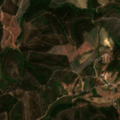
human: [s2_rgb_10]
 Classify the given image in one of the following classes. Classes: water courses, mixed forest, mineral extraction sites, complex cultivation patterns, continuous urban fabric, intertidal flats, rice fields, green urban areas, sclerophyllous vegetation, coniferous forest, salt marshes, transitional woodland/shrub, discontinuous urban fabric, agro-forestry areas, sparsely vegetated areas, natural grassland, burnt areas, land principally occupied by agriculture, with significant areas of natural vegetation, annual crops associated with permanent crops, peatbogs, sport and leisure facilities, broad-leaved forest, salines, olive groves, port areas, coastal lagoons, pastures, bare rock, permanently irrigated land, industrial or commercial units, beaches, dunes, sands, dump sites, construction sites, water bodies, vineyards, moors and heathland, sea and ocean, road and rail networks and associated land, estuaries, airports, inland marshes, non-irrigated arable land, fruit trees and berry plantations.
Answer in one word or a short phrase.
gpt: complex cultivation patterns, broad-leaved forest, mixed forest, transitional woodland/shrub